Question: I have created a '<div>' tag css table as required. But I am stuck up at one particular place. I need to fill a background color inside my '<div>' element. Which attribute is to be used to do so?
My code is as follows:
'''
<htmL>
<head>
<style>
div.table{
display: table;
}
div.row{
display: table-row;
border-style:solid;
border-color: black;
border-width:15px;
padding-top:35px;
padding-bottom:35px;
padding-right:50px;
padding-left:50px;
margin-top:25px;
margin-bottom:25px;
margin-right:50px;
margin-left:50px;
}
div.cell{
display: table-cell;
border-style: solid;
border-width:15px;
padding-left: 30px;
padding-right: 30px;
padding-top: 30px;
padding-bottom: 30px;
font-weight:5000;
font-size:200%;
}
</style>
</head>
<body>
<div id="table" class="table">
<div id="r1" class="row">
<div id="sys55" class="cell">55
</div>
<div id="sys56" class="cell">56
</div>
<div id="sys57" class="cell">57
</div>
<div id="sys58" class="cell">58
</div>
<div id="sys59" class="cell">59
</div>
<div id="sys60" class="cell">60
</div>
<div id="sys61" class="cell">61
</div>
<div id="sys62" class="cell">62
</div>
<div id="sys63" class="cell">63
</div>
<div id="sys64" class="cell">64
</div>
<div id="sys65" class="cell">65
</div>
</div>
<div id="r2" class="row">
<div id="sys54" class="cell">54
</div>
<div id="sys53" class="cell">53
</div>
<div id="sys52" class="cell">52
</div>
<div id="sys51" class="cell">51
</div>
<div id="sys50" class="cell">50
</div>
<div id="sys49" class="cell">49
</div>
<div id="sys48" class="cell">48
</div>
<div id="sys47" class="cell">47
</div>
<div id="sys46" class="cell">46
</div>
<div id="sys45" class="cell">45
</div>
<div id="sys44" class="cell">44
</div>
</div>
<div id="r3" class="row">
<div id="sys43" class="cell">43
</div>
<div id="sys42" class="cell">42
</div>
<div id="sys41" class="cell">41
</div>
<div id="sys40" class="cell">40
</div>
<div id="sys39" class="cell">39
</div>
<div id="sys38" class="cell">38
</div>
<div id="sys37" class="cell">37
</div>
<div id="sys36" class="cell">36
</div>
<div id="sys35" class="cell">35
</div>
<div id="sys34" class="cell">34
</div>
<div id="sys33" class="cell">33
</div>
</div>
<div id="r4" class="row">
<div id="sys32" class="cell">32
</div>
<div id="sys31" class="cell">31
</div>
<div id="sys30" class="cell">30
</div>
<div id="sys29" class="cell">29
</div>
<div id="sys28" class="cell">28
</div>
<div id="sys27" class="cell">27
</div>
<div id="sys26" class="cell">26
</div>
<div id="sys25" class="cell">25
</div>
<div id="sys24" class="cell">24
</div>
<div id="sys23" class="cell">23
</div>
<div id="sys22" class="cell">22
</div>
</div>
<div id="r5" class="row">
<div id="sys11" class="cell">11
</div>
<div id="sys12" class="cell">12
</div>
<div id="sys13" class="cell">13
</div>
<div id="sys14" class="cell">14
</div>
<div id="sys15" class="cell">15
</div>
<div id="sys16" class="cell">16
</div>
<div id="sys17" class="cell">17
</div>
<div id="sys18" class="cell">18
</div>
<div id="sys19" class="cell">19
</div>
<div id="sys20" class="cell">20
</div>
<div id="sys21" class="cell">21
</div>
</div>
<div id="r6" class="row">
<div id="sys10" class="cell">10
</div>
<div id="sys09" class="cell">09
</div>
<div id="sys08" class="cell">08
</div>
<div id="sys07" class="cell">07
</div>
<div id="sys06" class="cell">06
</div>
<div id="sys05" class="cell">05
</div>
<div id="sys04" class="cell">04
</div>
<div id="sys03" class="cell">03
</div>
<div id="sys02" class="cell">02
</div>
<div id="sys01" class="cell">01
</div>
</div>
</div>
</body>
</html>
'''
My Current output is as follows:

I need to fill a 'red' color or a 'green' color inside the white space you can see. Suggest me the best possible options using CSS to do so.
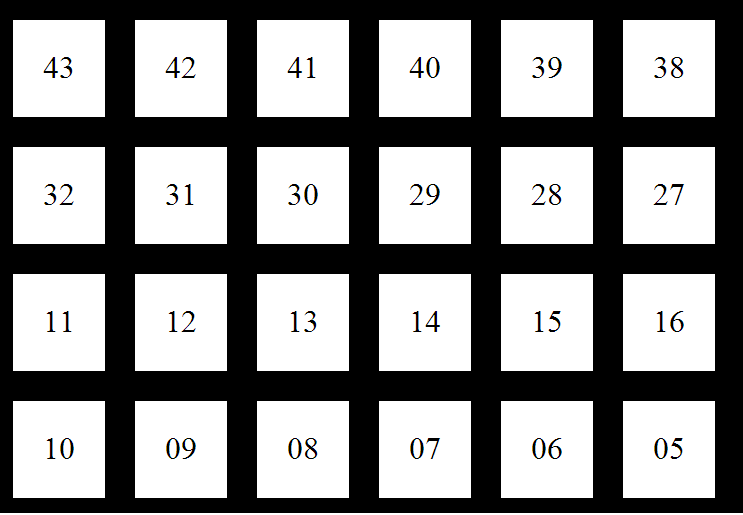
Answer: add 'background: green;' in your 'div.cell{}'
<URL>